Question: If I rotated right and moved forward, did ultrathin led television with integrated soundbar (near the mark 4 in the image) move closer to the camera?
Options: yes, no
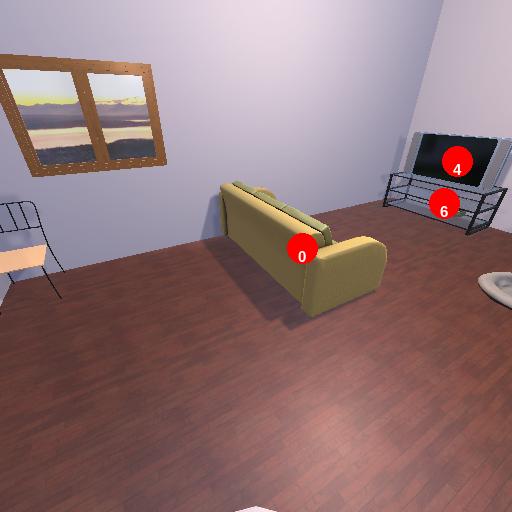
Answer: yes